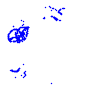
Particle: pion